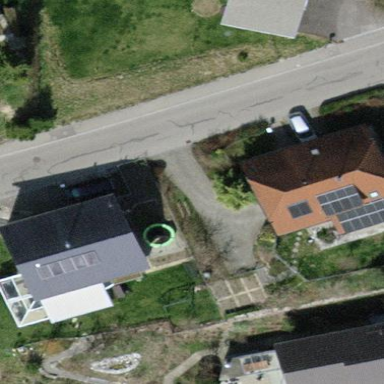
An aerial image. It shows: Detached building with hipped tile roof.